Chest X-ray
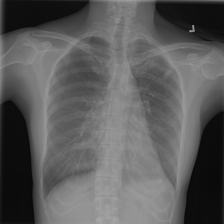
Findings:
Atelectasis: negative
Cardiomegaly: negative
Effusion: negative
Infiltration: negative
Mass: negative
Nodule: negative
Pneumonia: negative
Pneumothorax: negative
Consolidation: positive
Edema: negative
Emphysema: negative
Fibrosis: negative
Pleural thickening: negative
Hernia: negative